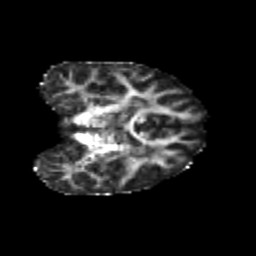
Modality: FA
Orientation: coronal
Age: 22
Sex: female
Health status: healthy
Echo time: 0.074 s